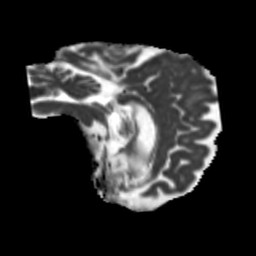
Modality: MD
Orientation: sagittal
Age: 62
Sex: female
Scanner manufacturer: siemens
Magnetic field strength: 3 T
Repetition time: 5.25 s
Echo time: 0.08 s